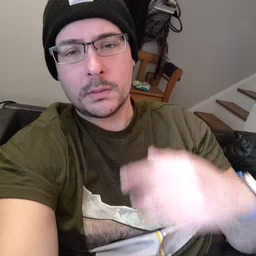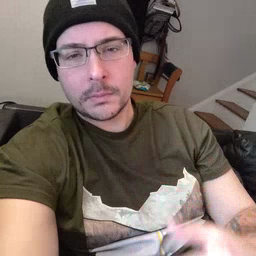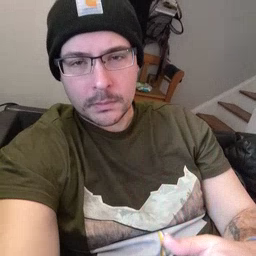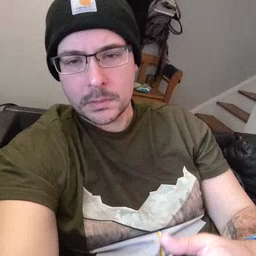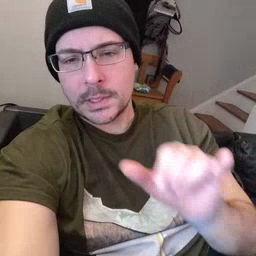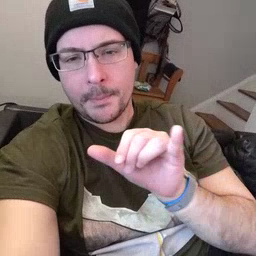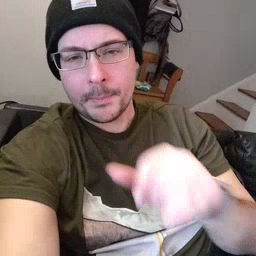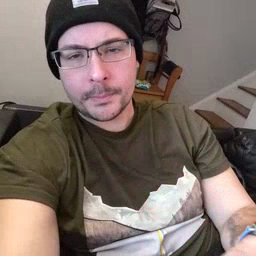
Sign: same